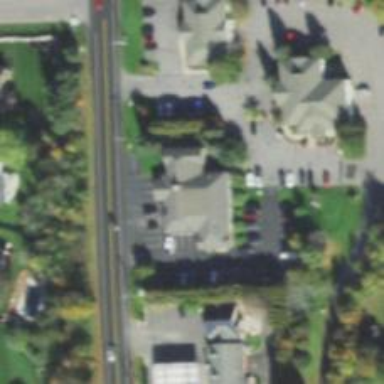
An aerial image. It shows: Veterinary facility.